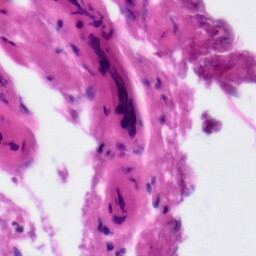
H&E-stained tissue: Tonsil